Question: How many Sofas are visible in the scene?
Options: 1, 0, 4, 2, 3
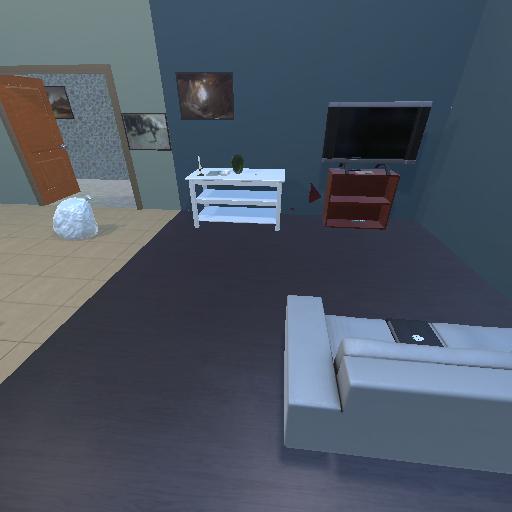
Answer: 1